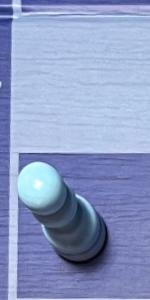
Label: Pawn_White